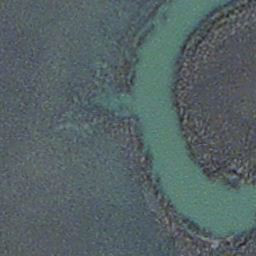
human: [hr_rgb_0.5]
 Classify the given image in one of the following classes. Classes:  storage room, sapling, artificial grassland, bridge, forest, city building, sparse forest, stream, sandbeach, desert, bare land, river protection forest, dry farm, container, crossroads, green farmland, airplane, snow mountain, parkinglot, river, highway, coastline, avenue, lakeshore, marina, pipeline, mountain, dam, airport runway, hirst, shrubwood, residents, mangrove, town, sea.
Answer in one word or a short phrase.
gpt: stream